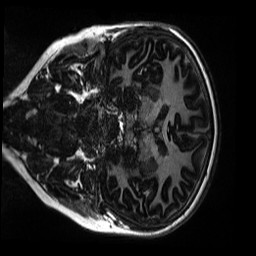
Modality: MP2RAGE
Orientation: coronal
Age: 10
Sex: female
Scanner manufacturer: siemens
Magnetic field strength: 3 T
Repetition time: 4 s
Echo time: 0.00303 s